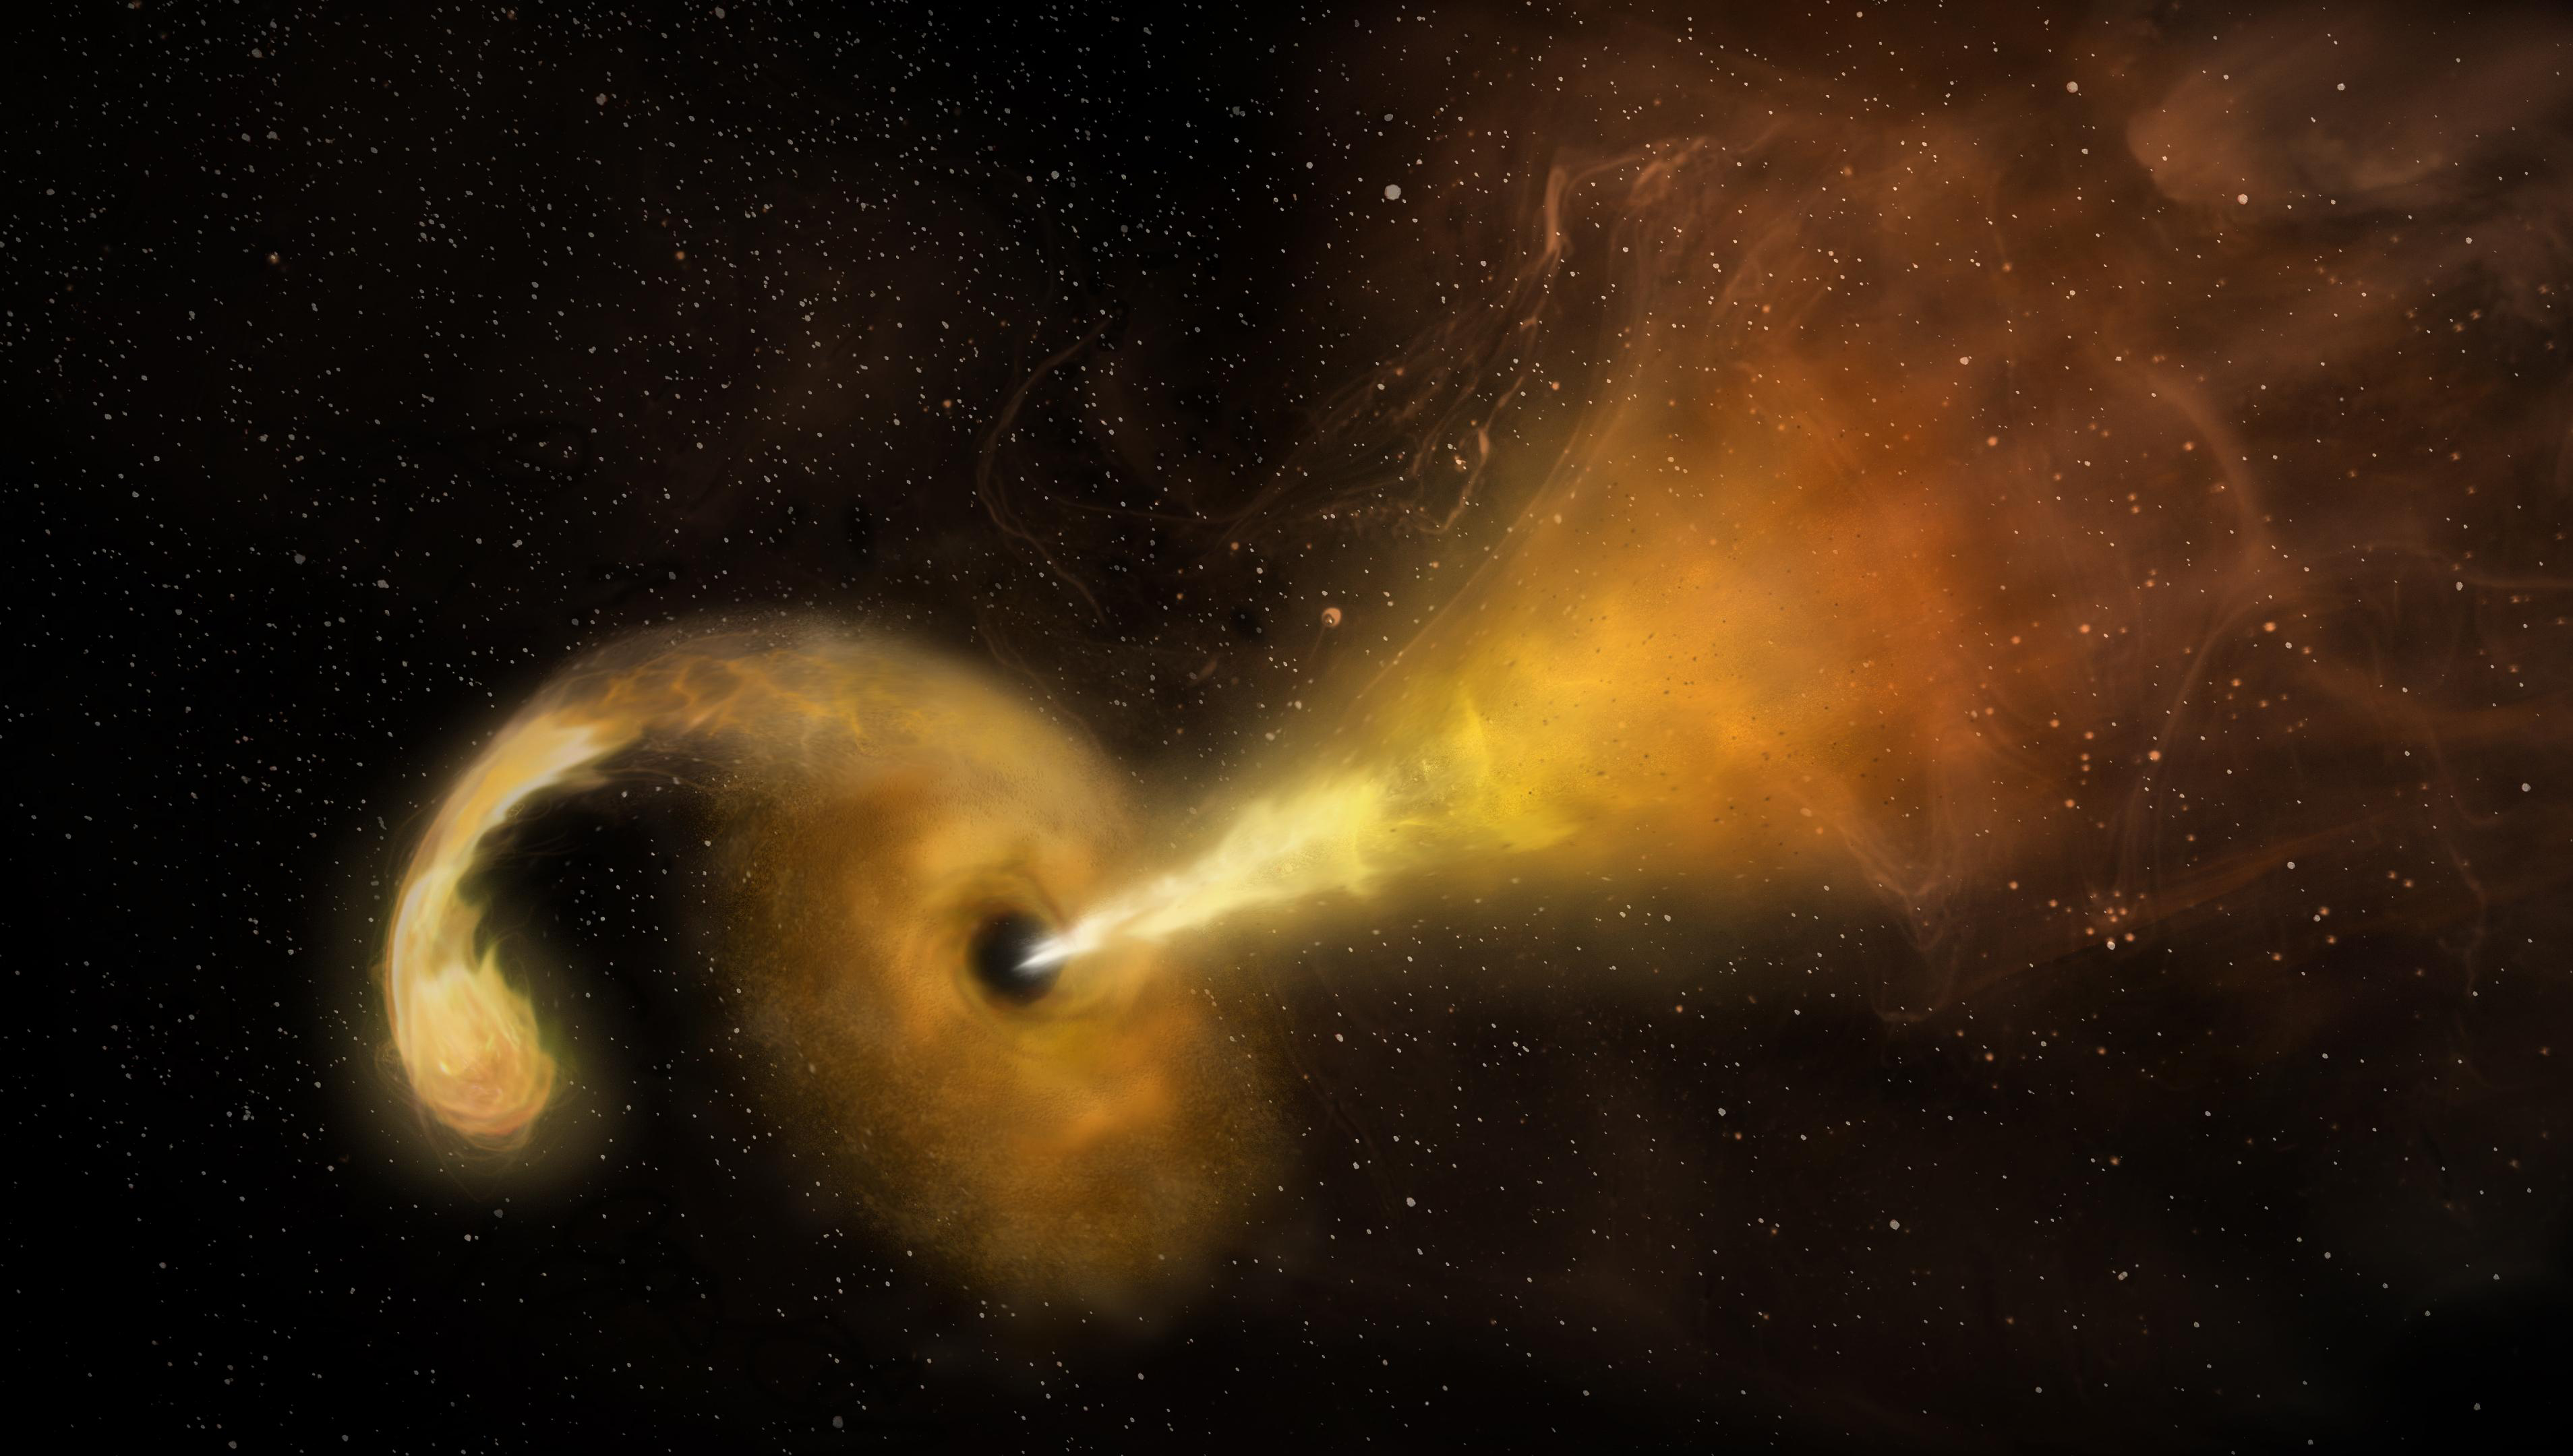
Black Hole vs. Star: A Tidal Disruption Event (Artist's Concept) black hole, TDE, titdal disruption event, artist concept